Interaction volume radius: 5 \u00c5
Interaction volume height: 10 \u00c5
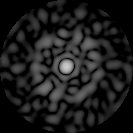
Disorder parameter: 0.8258